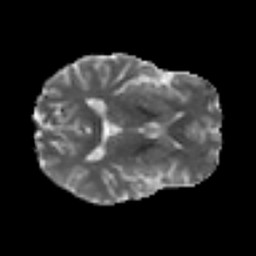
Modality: MD
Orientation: axial
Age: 33
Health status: ill
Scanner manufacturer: philips
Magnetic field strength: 3 T
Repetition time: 9 s
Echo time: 0.127 s